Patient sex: M
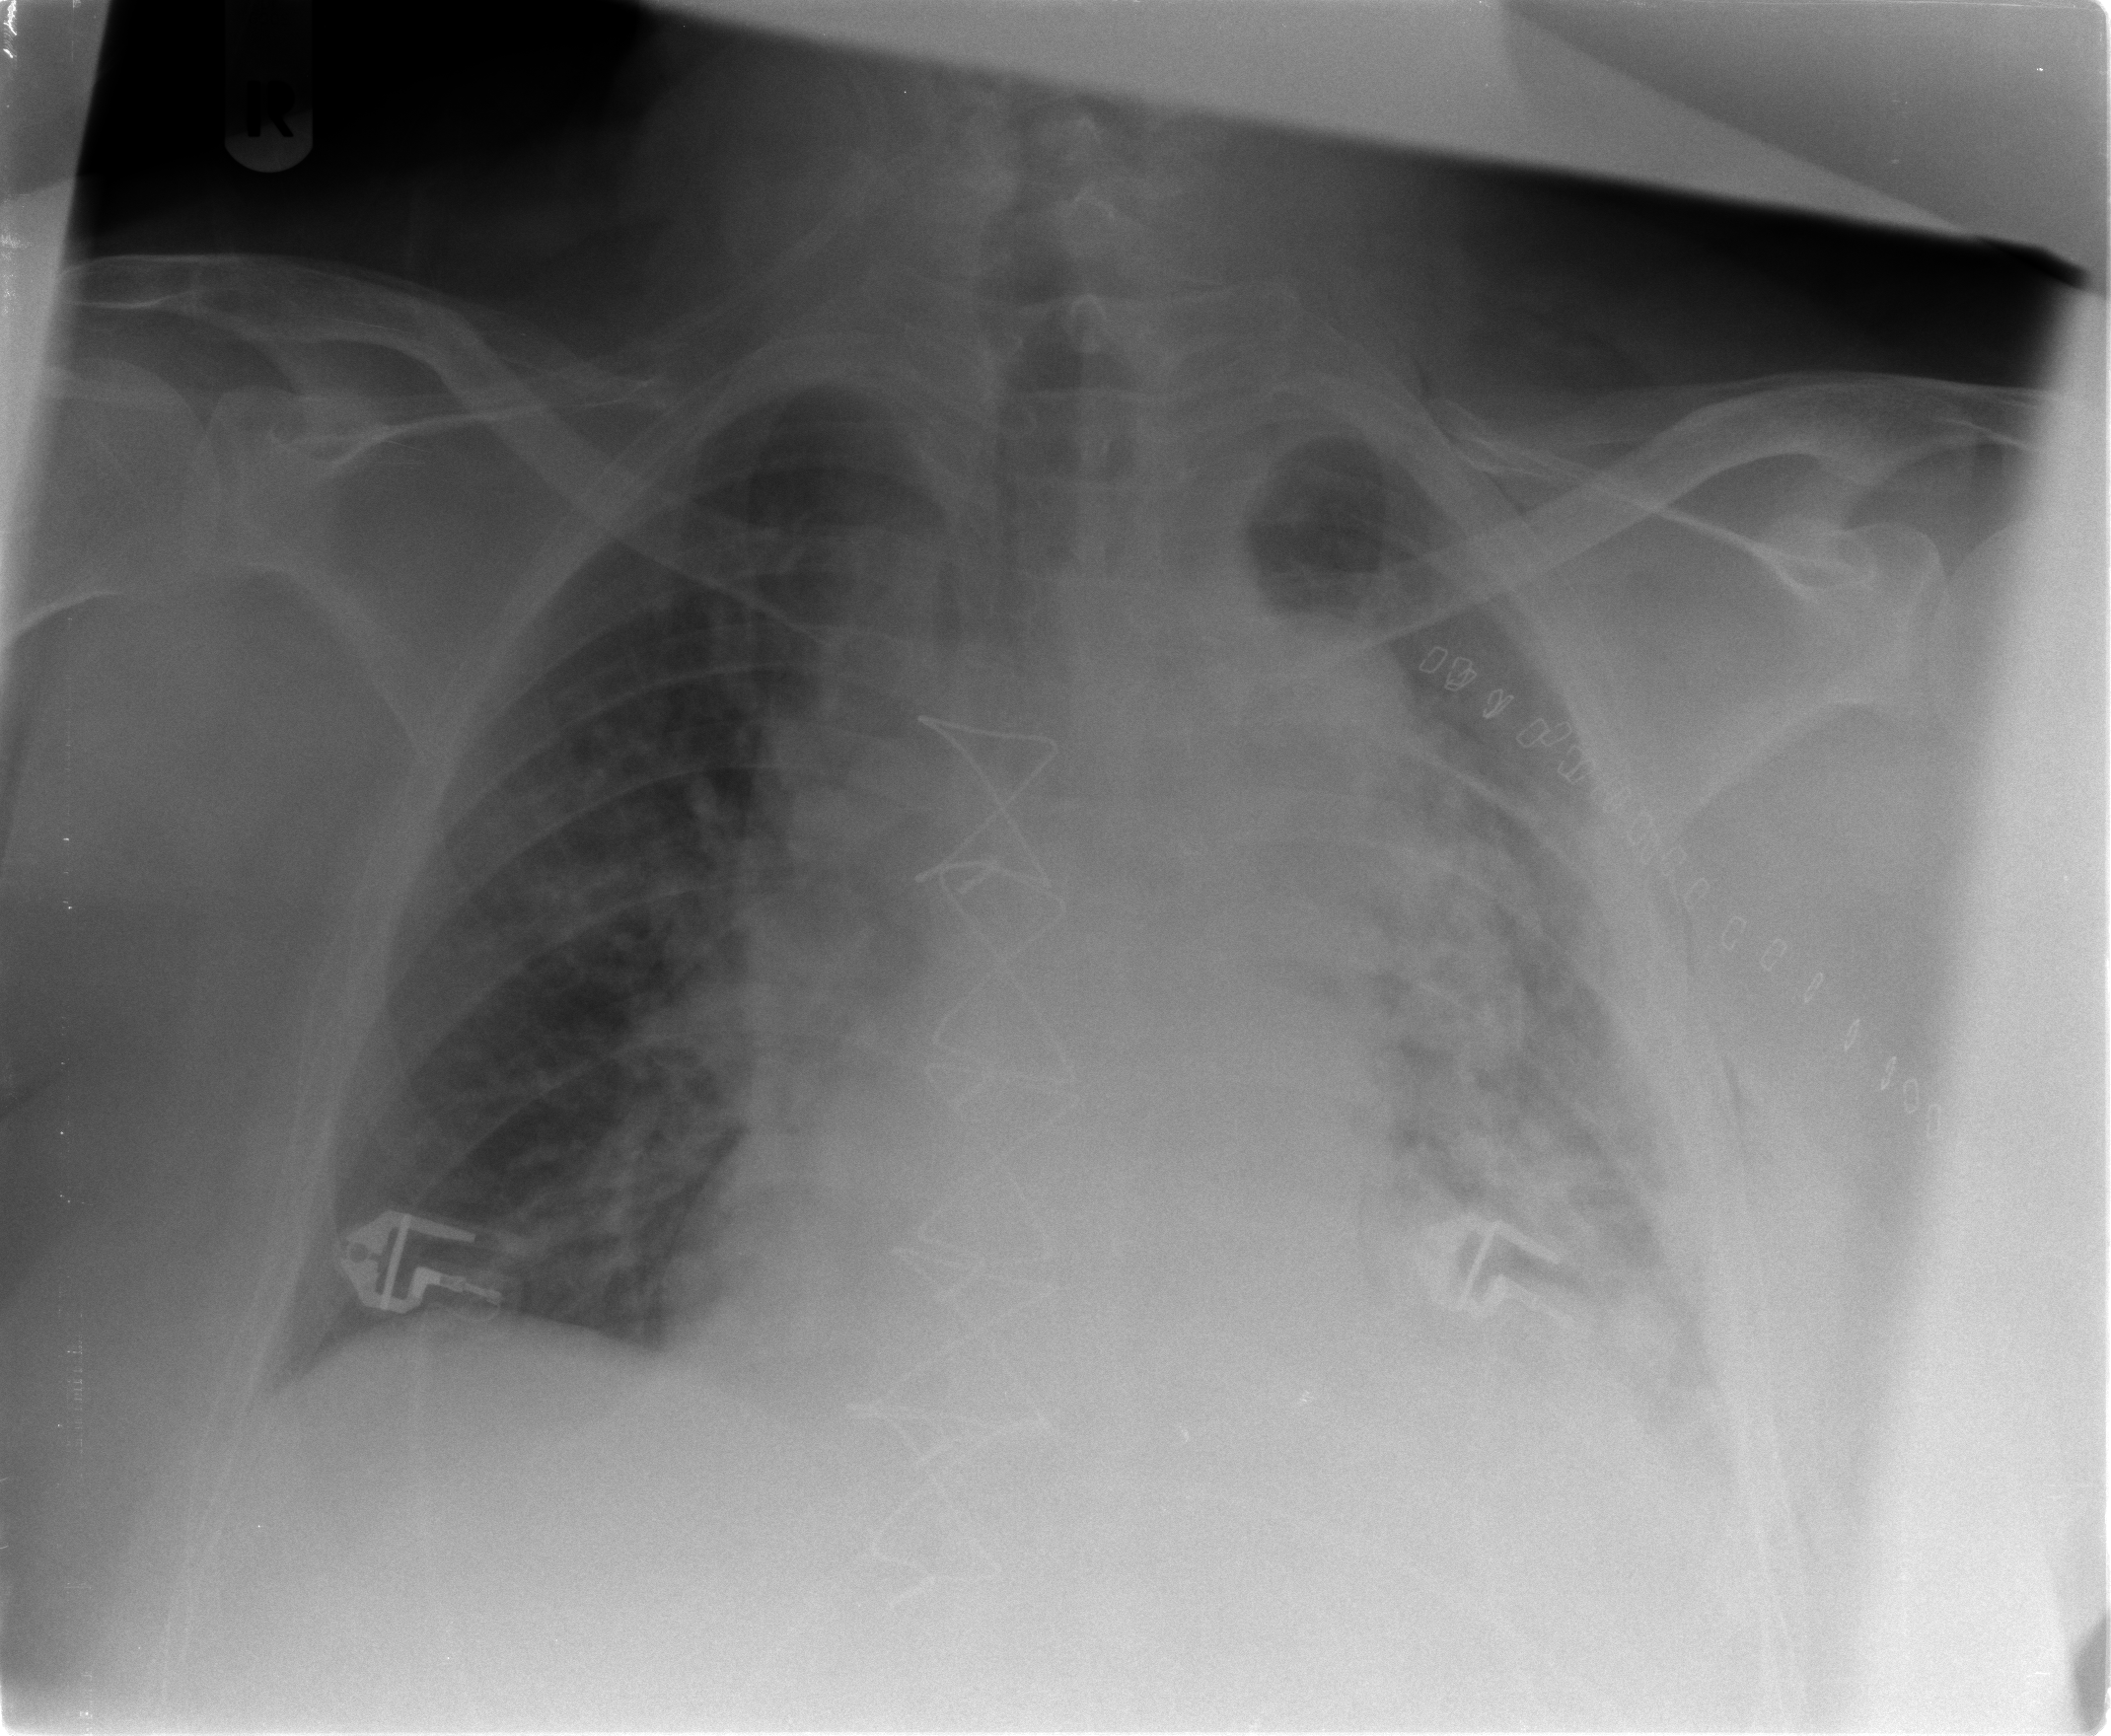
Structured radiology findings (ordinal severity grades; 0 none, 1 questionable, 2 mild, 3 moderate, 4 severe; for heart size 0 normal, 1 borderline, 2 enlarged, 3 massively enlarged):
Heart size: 2
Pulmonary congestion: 3
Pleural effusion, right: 0
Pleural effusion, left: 3
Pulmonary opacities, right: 1
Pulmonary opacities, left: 3
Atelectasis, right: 1
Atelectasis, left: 3